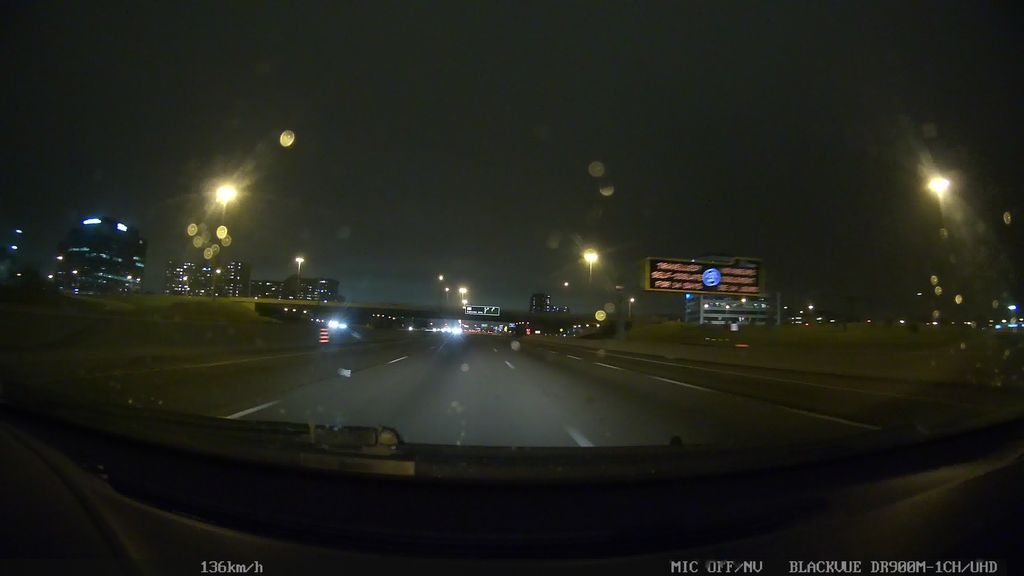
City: toronto